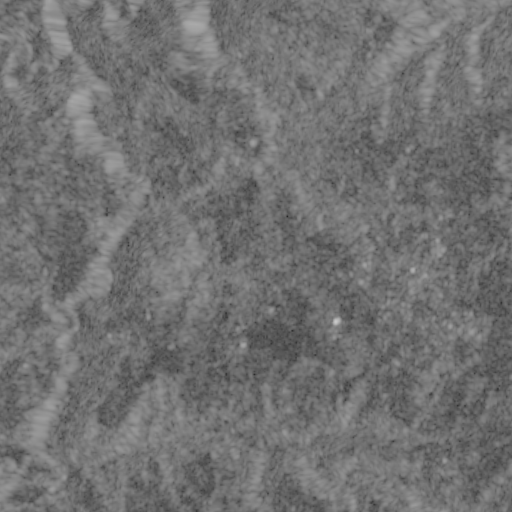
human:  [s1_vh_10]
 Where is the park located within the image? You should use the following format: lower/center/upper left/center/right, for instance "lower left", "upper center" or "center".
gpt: The park is located in the lower right of the image.
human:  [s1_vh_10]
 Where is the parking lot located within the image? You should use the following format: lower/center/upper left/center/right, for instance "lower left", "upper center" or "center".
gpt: The parking lot is located in the lower right of the image.
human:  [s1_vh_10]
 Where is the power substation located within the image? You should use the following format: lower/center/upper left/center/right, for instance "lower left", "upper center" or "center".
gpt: The power substation is located in the center right of the image.
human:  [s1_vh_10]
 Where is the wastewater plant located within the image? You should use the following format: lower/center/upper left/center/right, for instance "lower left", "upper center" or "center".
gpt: The wastewater plant is located in the center right of the image.
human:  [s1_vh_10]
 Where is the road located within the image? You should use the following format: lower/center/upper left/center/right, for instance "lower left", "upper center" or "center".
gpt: There is no road in the image.

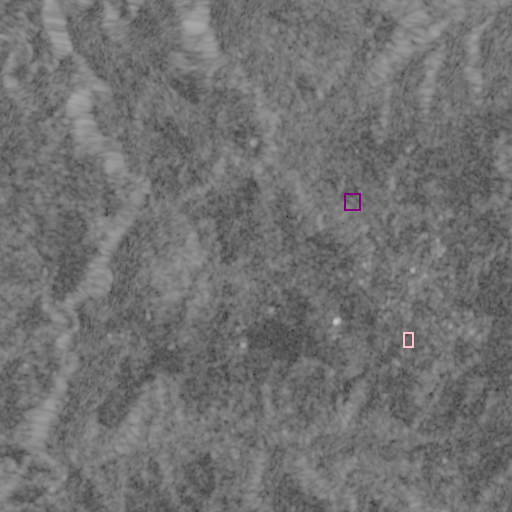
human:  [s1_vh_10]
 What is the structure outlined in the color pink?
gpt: The structure outlined in pink is a park.
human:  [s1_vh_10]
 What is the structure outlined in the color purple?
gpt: The structure outlined in purple is a wastewater plant.
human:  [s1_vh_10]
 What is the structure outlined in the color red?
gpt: There is no red outline.